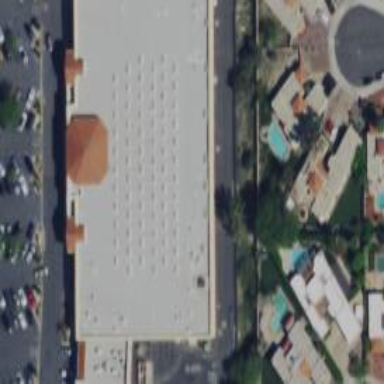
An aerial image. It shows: Supermarket located in building.